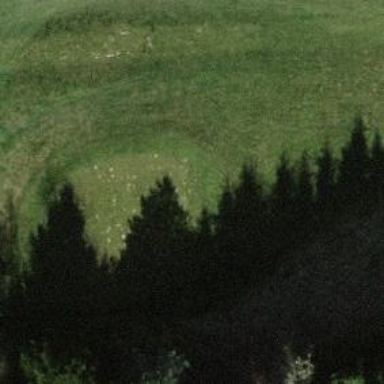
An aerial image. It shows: Golf tee.